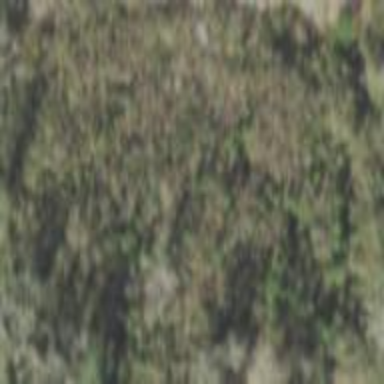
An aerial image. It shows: Patch of scrub vegetation.